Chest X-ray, PA view. Patient: 54 years old, sex M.
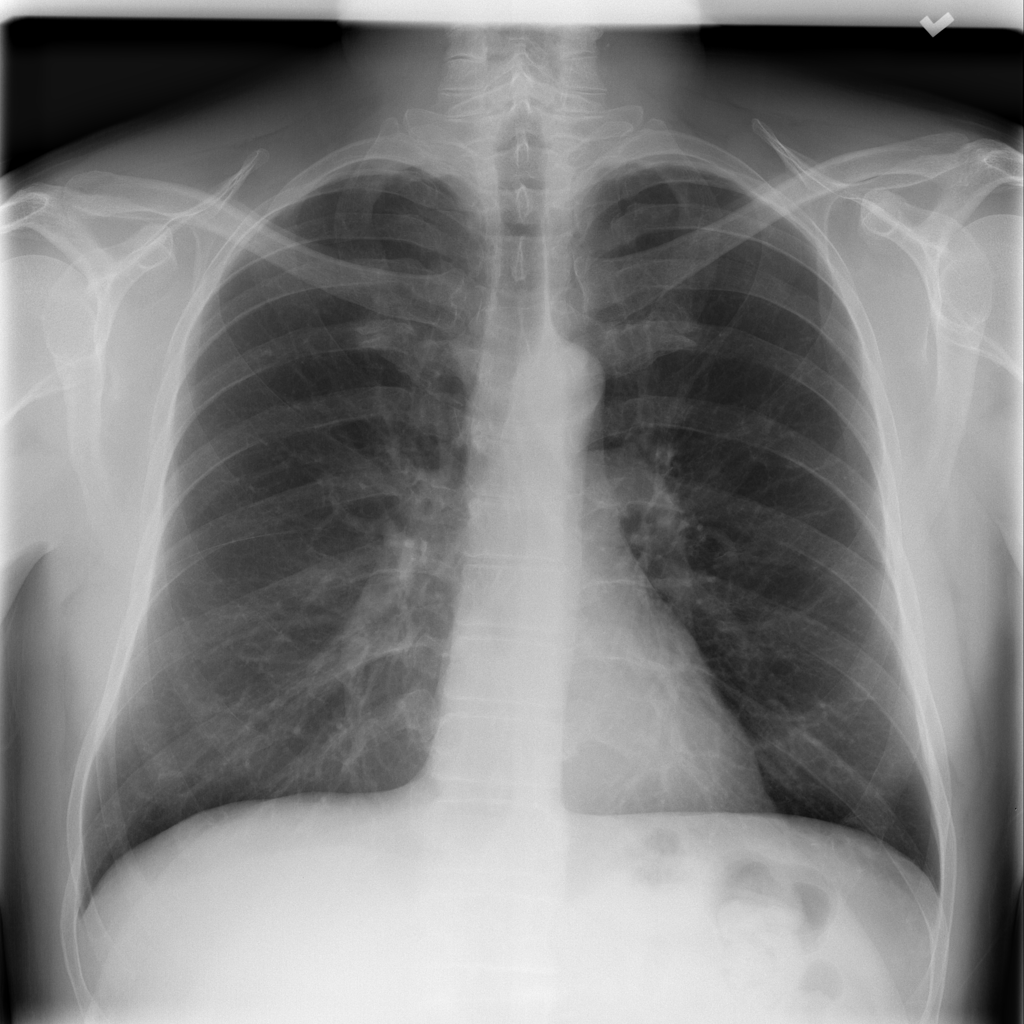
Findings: No Finding